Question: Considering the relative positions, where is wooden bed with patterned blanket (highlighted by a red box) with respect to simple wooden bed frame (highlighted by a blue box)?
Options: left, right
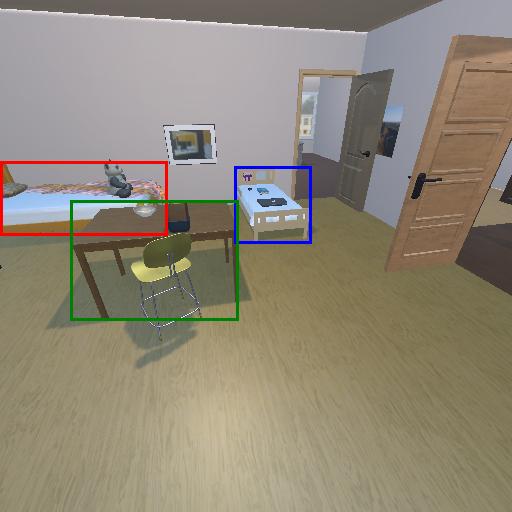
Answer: left